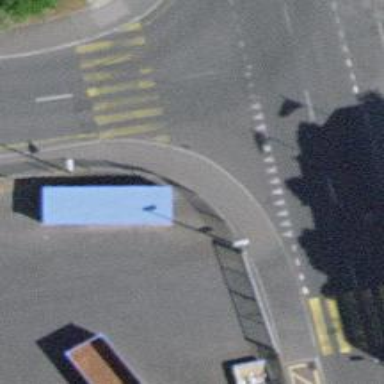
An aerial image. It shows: Kerb barrier.